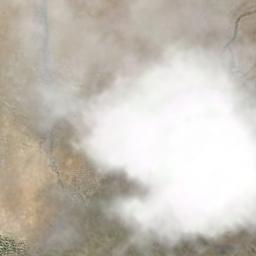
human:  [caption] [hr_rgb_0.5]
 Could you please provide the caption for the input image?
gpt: Thick white clouds cover the yellow earth .

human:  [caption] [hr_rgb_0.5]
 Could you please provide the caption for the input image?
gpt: The white cloud is above bare land .

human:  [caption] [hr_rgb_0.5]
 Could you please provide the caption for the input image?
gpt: The stratus clouds are located above the wasteland and some rivers go through the wasteland .

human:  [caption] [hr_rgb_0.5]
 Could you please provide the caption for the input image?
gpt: A white cloud floats above the forest and river .

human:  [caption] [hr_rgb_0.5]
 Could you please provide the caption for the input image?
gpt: Large thick white clouds over a wasteland .